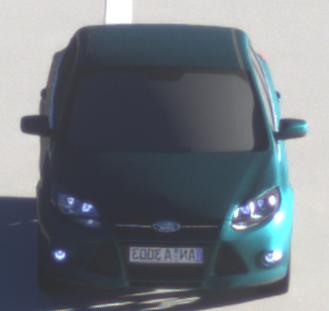
Make: Ford
Model: Focus 1.6 Ti-VCT
Detailed model: Focus (III)
Model produced from: 2011/09
Model produced until: 2014/09
Doors: 5
Color: blue
Road condition: dry road
Daytime: sunrise or sunset
Contrast: high contrast